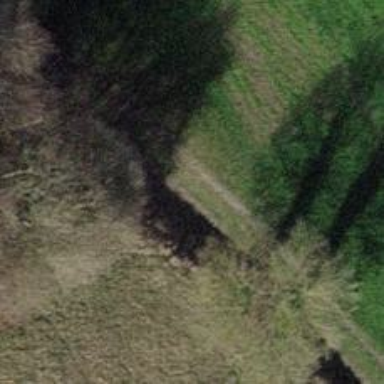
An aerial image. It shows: Grassy track with grade5 tracktype.